Question: Count the number of objects in the diagram.
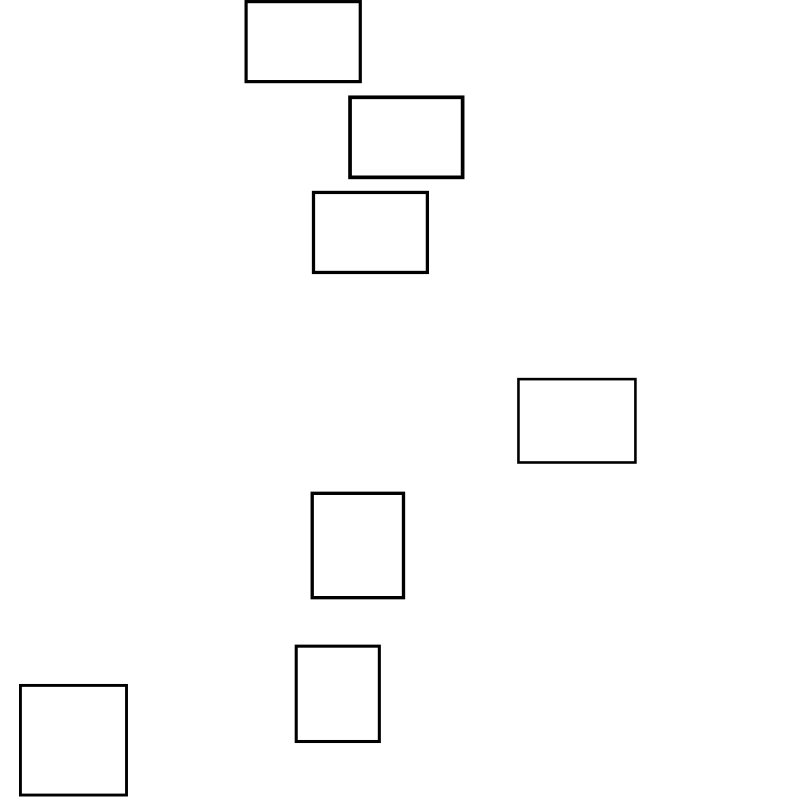
Answer: 7